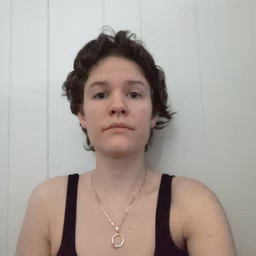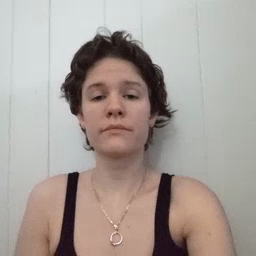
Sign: before